高一 · 代数
(12 分) 给定函数 $f(x)=x^{2}+x+a^{2}+a, g(x)=x^{2}-x+a^{2}-a, a \in R$. 且 $\forall x \in R$, 用 $M(x)$ 表示 $f(x), g(x)$ 的较大者, 记为 $M(x)=\max \{f(x), g(x)\}$.

(1) 若 $a=1$, 试写出 $M(x)$ 的解析式, 并求 $M(x)$ 的最小值;

(2) 若函数 $M(x)$ 的最小值为 3 , 试求实数 $\boldsymbol{a}$ 的值.
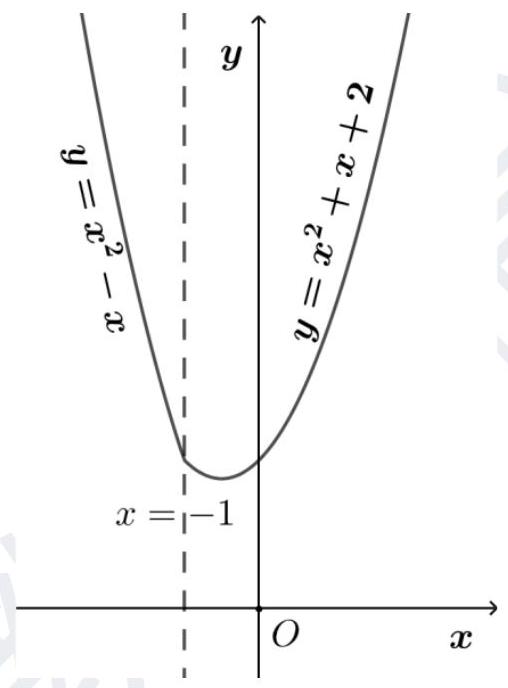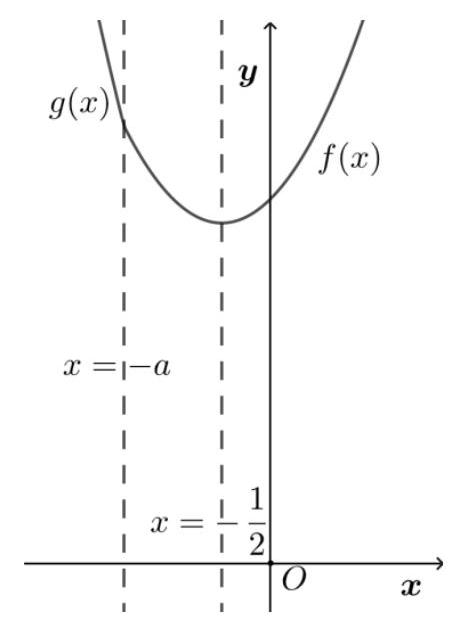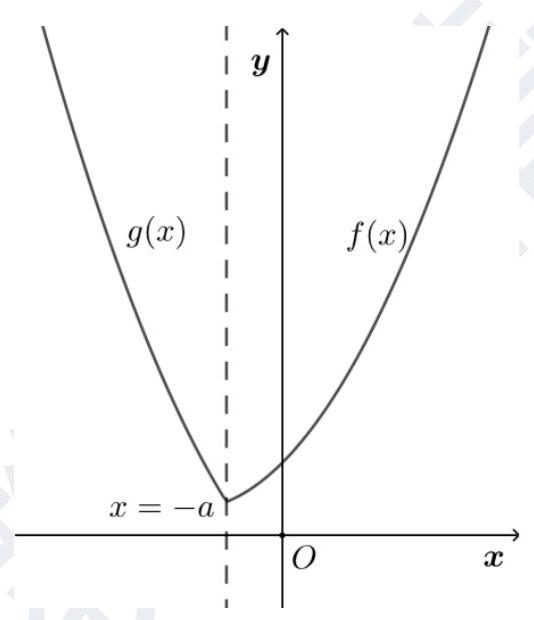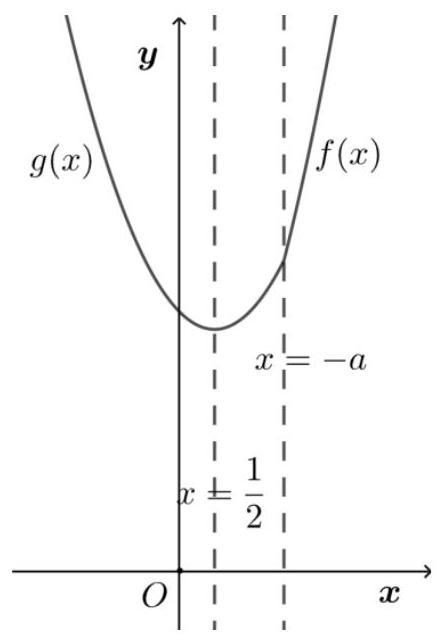
答案: (1) $M(x)=\left\{\begin{array}{l}x^{2}+x+2, x \geq-1 \\ x^{2}-x, x<-1\end{array}, M(x)_{\text {min }}=\frac{7}{4}\right.$;（2） $a=\frac{1-\sqrt{14}}{2}$ 或 $a=\frac{\sqrt{14}-1}{2}$.
解析: 【分析】

由 $M(x)$ 的定义可得 $M(x)=\left\{\begin{array}{l}f(x), x \geq-a \\ g(x), x<-a\end{array}\right.$, (1) 将 $a=1$ 代入, 写出解析式, 结合分段区间, 求 $f(x), g(x)$的最小值并比较大小, 即可得 $M(x)$ 的最小值; (2) 结合 $M(x)$ 的解析式及 $f(x), g(x)$ 对称轴, 讨论 $a \geq \frac{1}{2}$ 、 $-\frac{1}{2} \leqslant a<\frac{1}{2} 、 a<-\frac{1}{2}$ 分别求得对应 $M(x)$ 最小值关于 $a$ 的表达式, 结合已知求 $a$ 值.

【详解】

由题意,

当 $f(x) \geq g(x)$ 时, $f(x)-g(x)=x^{2}+x+a^{2}+a-\left(x^{2}-x+a^{2}-a\right)=2 x+2 a \geq 0$,

当 $f(x)<g(x)$ 时, $f(x)-g(x)=x^{2}+x+a^{2}+a-\left(x^{2}-x+a^{2}-a\right)=2 x+2 a<0$,

$\therefore M(x)=\max \{f(x), g(x)\}=\left\{\begin{array}{l}f(x), x \geq-a \\ g(x), x<-a\end{array}\right.$

(1) 当 $a=1$ 时, $M(x)=\left\{\begin{array}{l}x^{2}+x+2, x \geq-1 \\ x^{2}-x, x<-1\end{array}\right.$,

$\therefore$ 当 $x \geq-1$ 时, $M(x)=f(x)=x^{2}+x+2$, 此时 $f(x)_{\text {min }}=f\left(-\frac{1}{2}\right)=\frac{7}{4}$,

当 $x \leq-1$ 时, $M(x)=g(x)=x^{2}-x$, 此时 $g(x)_{\text {min }}=g(-1)=2$,

$\therefore M(x)_{\min }=f(x)_{\min }=f\left(-\frac{1}{2}\right)=\frac{7}{4}$.

(2) $M(x)=\left\{\begin{array}{l}f(x), x \geq-a \\ g(x), x<-a\end{array}\right.$, 且 $f(x), g(x)$ 对称轴分别为 $x=-\frac{1}{2}, x=\frac{1}{2}$,

(1)当 $-a \leq-\frac{1}{2}$ 时, 即 $a \geq \frac{1}{2}$ 时, $M(x)$ 在 $\left(-\infty,-\frac{1}{2}\right)$ 单调递减, $\left(-\frac{1}{2},+\infty\right)$ 单调递增;

$\therefore M(x)_{\text {min }}=f(x)_{\min }=f\left(-\frac{1}{2}\right)=3$, 即 $a^{2}+a-\frac{13}{4}=0, a=\frac{\sqrt{14}-1}{2} \quad\left(a=-\frac{1+\sqrt{14}}{2}\right.$ 舍去 $)$,

(2)当 $-\frac{1}{2}<-a \leq \frac{1}{2}$, 即 $-\frac{1}{2} \leqslant a<\frac{1}{2}$ 时, $M(x)$ 在 $(-\infty,-a)$ 单调递减, $(-a,+\infty)$ 单调递增;

$\therefore M(x)_{\text {min }}=f(-a)=2 a^{2}=3$, 有 $a= \pm \frac{\sqrt{6}}{2} \notin\left[-\frac{1}{2}, \frac{1}{2}\right)$, 故此时 $a$ 无解.

(3)当 $-a>\frac{1}{2}$, 即 $a<-\frac{1}{2}$ 时, $M(x)$ 在 $\left(-\infty, \frac{1}{2}\right)$ 单调递减, $\left(\frac{1}{2},+\infty\right)$ 单调递增;

$\therefore M(x)_{\min }=g(x)_{\min }=g\left(\frac{1}{2}\right)=3$, 即 $a^{2}-a-\frac{13}{4}=0, a=\frac{1-\sqrt{14}}{2} \quad\left(a=\frac{1+\sqrt{14}}{2}\right.$ 舍去 $)$

综上, 得: $a=\frac{1-\sqrt{14}}{2}$ 或 $a=\frac{\sqrt{14}-1}{2}$.

【点睛】

关键点点睛: 写出 $M(x)$ 的解析式, 第二问需结合各分段上的函数性质-对称轴, 讨论参数范围求最小值关于参数的表达式, 进而求参数值.